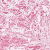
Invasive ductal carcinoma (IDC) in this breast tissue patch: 0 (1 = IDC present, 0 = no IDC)